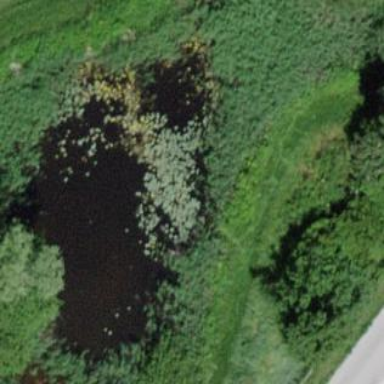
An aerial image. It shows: Pond surrounded by natural water.